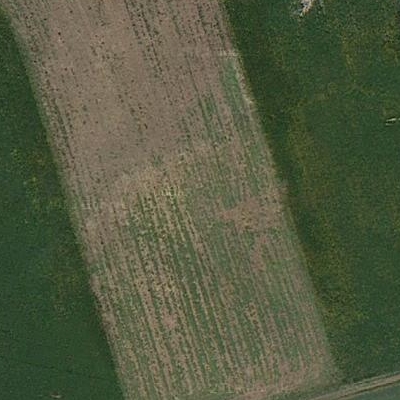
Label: Field